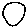
Label: circle